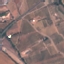
Label: PermanentCrop